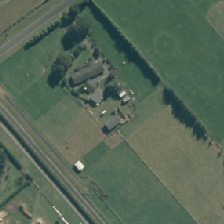
Land cover: shortrotation_cropland